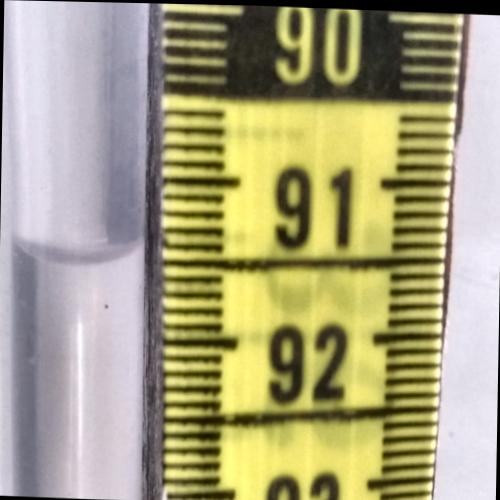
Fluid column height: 91.5 cm